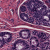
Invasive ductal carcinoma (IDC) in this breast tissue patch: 0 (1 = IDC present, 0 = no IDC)